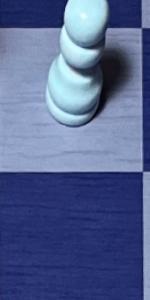
Label: Empty